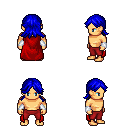
a pixel art fantasy rpg character, male body template, human, tanned skin, red cape, red pants, blue loose hair, white cloth bracers, four views (front, back, left, right), 2x2 character sprite sheet, small pixel art, hard edges, no anti-aliasing